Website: lowes
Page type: account-dashboard
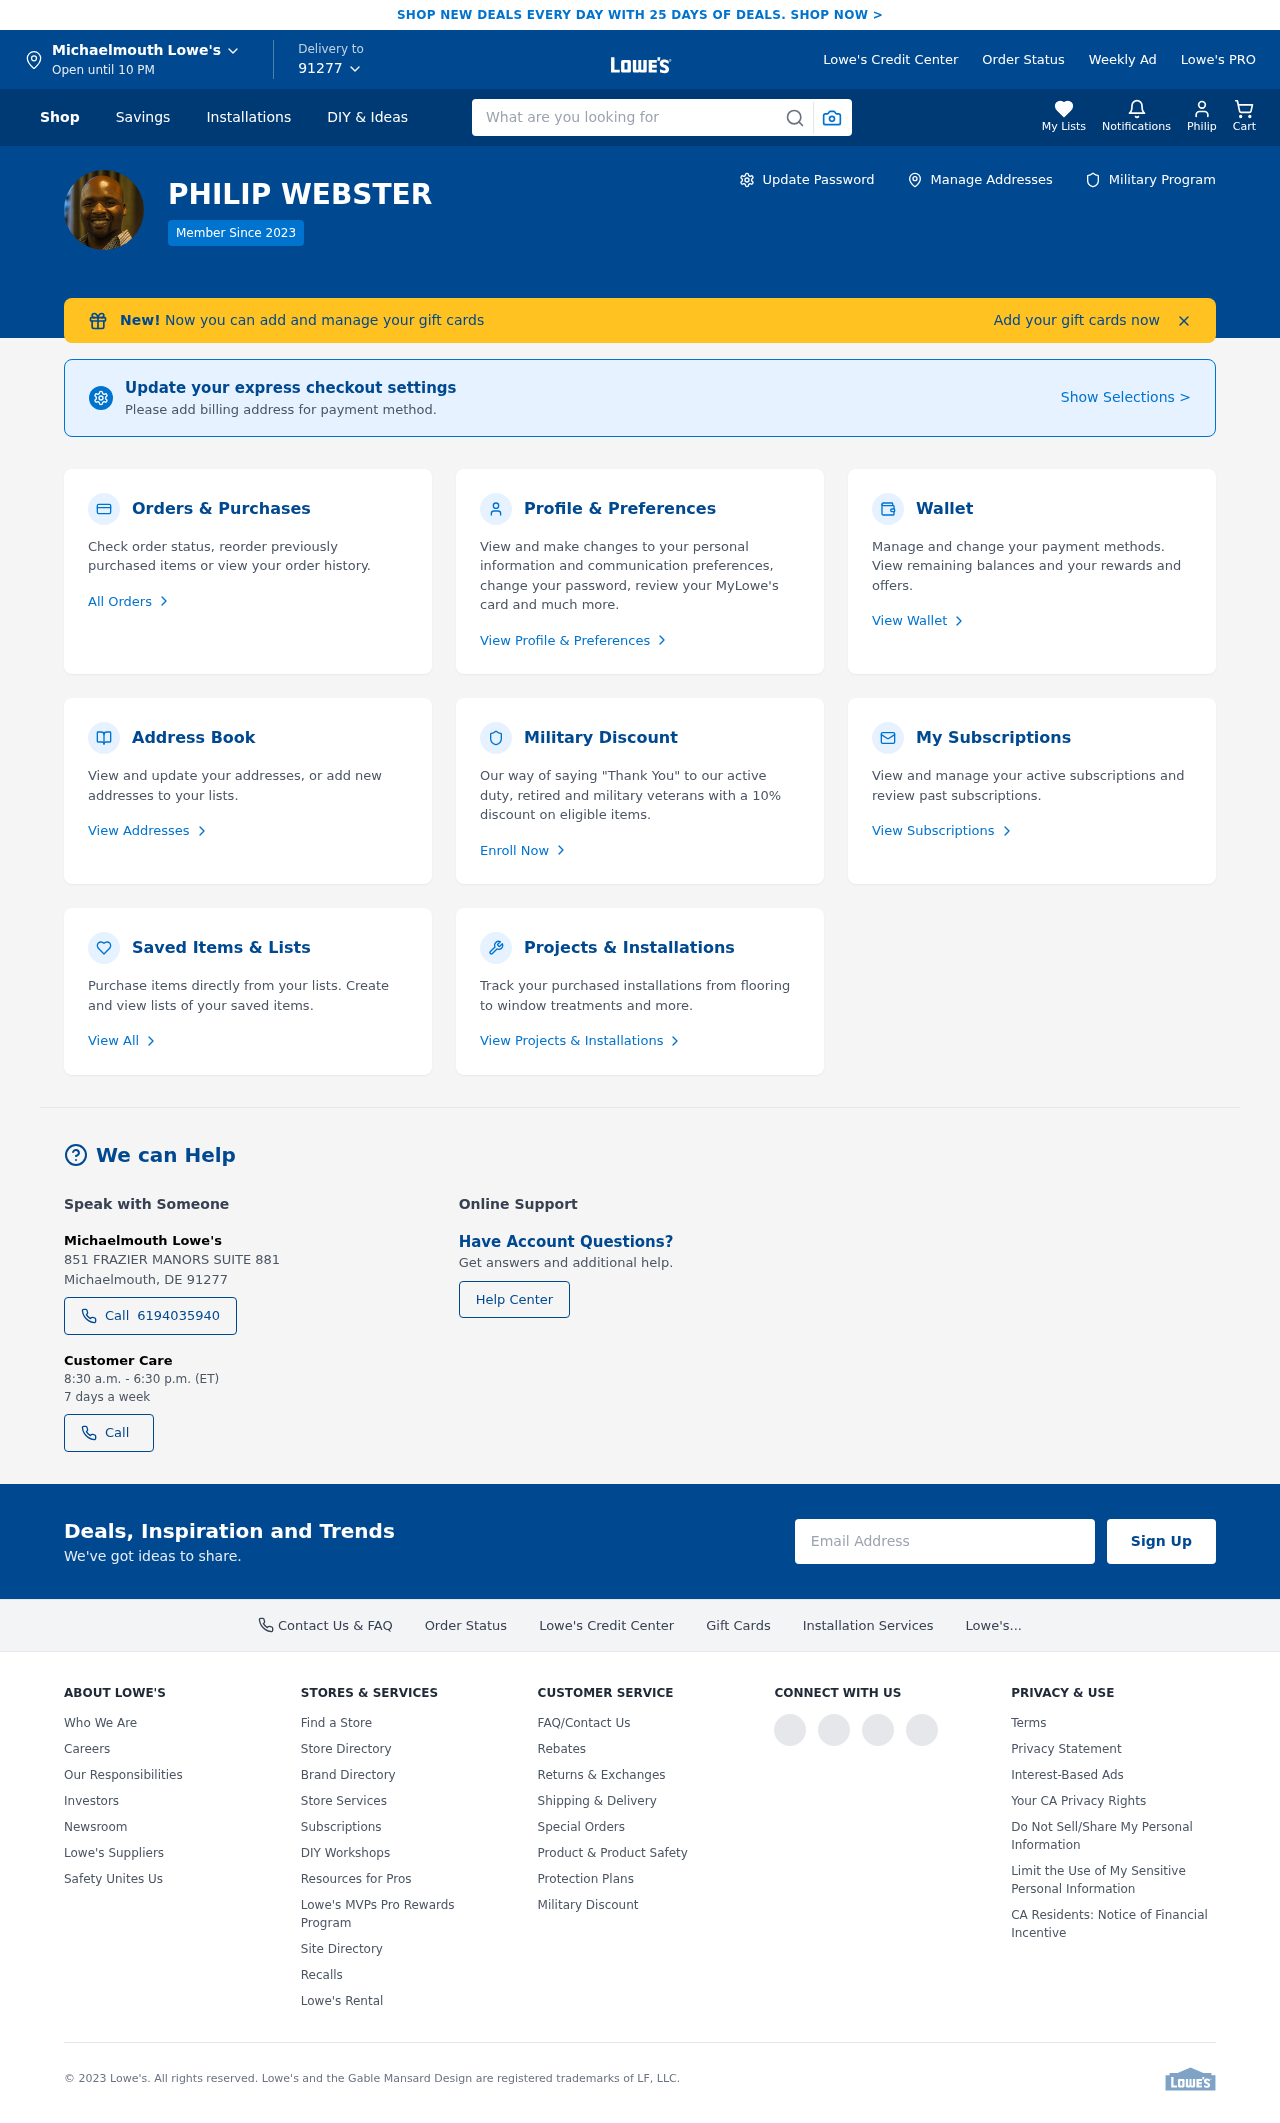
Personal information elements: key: PII_CITY
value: Michaelmouth
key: PII_FIRSTNAME
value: Philip
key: PII_FULLNAME
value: PHILIP WEBSTER
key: PII_PHONE
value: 6194035940
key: PII_POSTCODE
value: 91277
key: PII_POSTCODE_FULL
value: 91277
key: PII_POSTCODE_NUMERIC
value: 91277
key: PII_CITY2
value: Michaelmouth
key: PII_STREET2
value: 851 FRAZIER MANORS SUITE 881
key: PII_STATE_ABBR
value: DE
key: PII_CITY_STATE
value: Michaelmouth, DE
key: PII_CITY_STATE_ZIP
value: Michaelmouth, DE 91277
Search elements: key: HEADER_SEARCH
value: What are you looking for